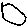
Label: car